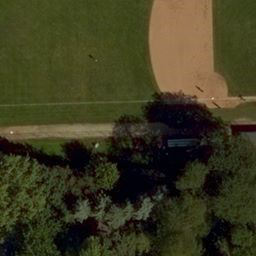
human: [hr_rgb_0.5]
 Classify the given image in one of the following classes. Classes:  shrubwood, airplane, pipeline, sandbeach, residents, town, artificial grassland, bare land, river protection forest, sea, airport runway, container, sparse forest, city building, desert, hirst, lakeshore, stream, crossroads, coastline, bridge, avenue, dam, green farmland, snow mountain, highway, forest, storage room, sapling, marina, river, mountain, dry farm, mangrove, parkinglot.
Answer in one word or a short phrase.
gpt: artificial grassland